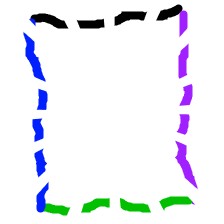
Shape: rectangle